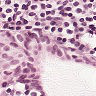
Metastatic tissue present: yes